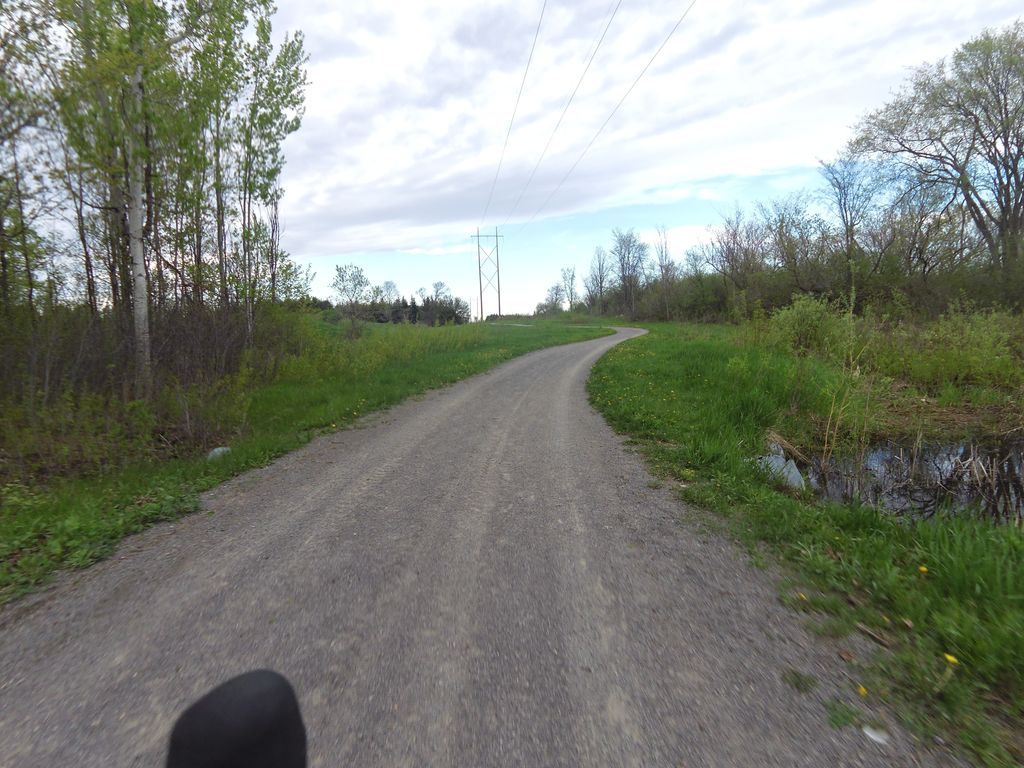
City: ottawa-gatineau